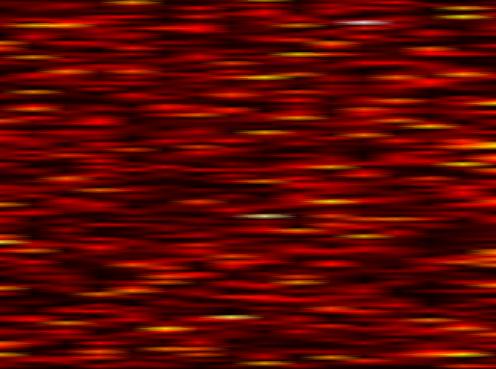
Label: FOFDM